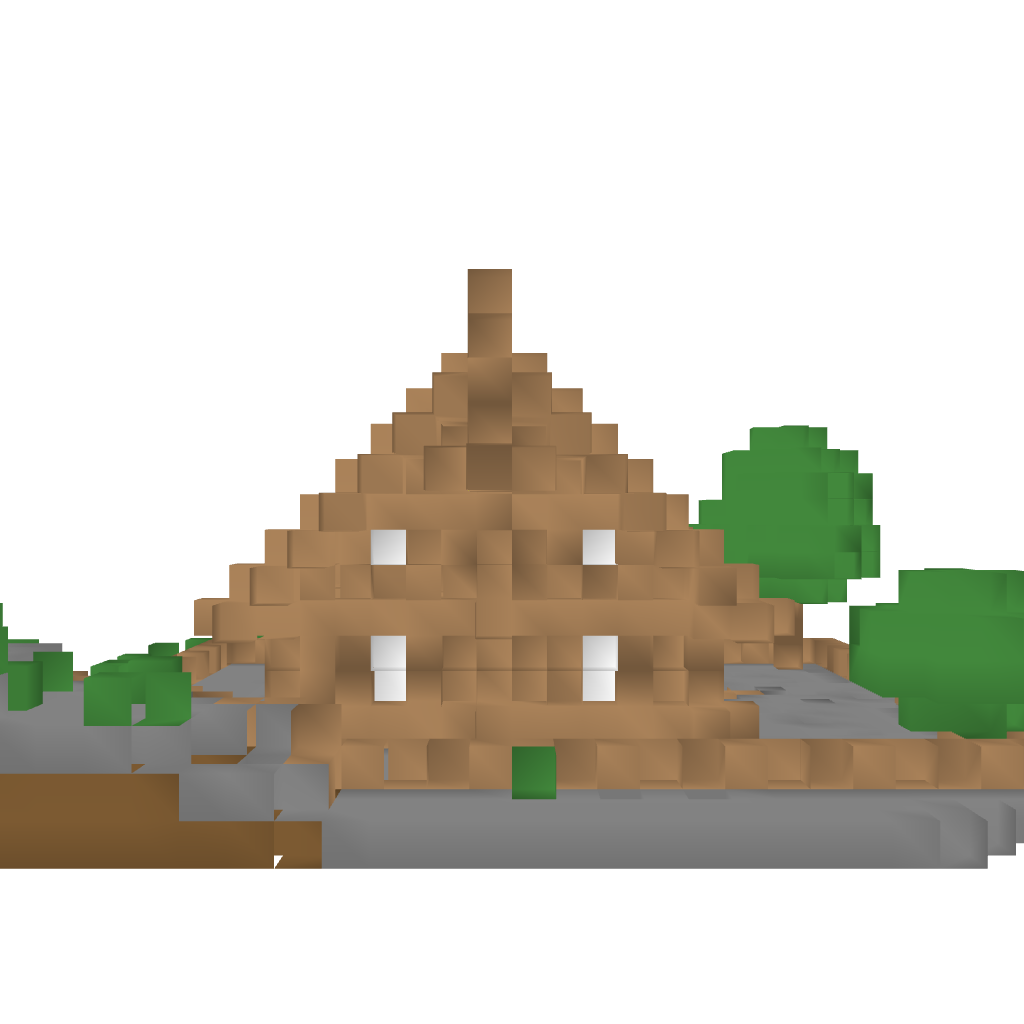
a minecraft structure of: Small Medieval House bad low quality